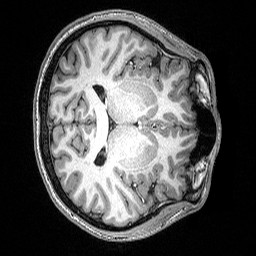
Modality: T1w
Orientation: axial
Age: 28
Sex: female
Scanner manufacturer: siemens
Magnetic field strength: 3 T
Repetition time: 2.53 s
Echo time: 0.0033 s